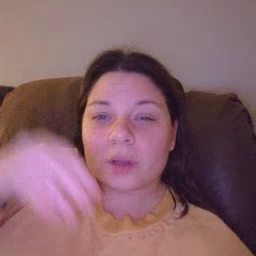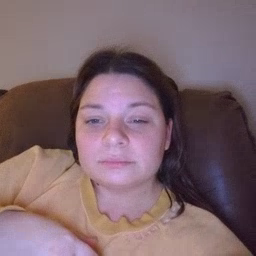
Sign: store